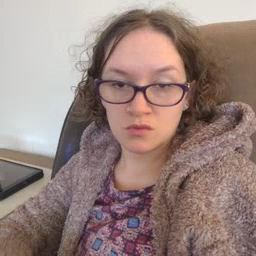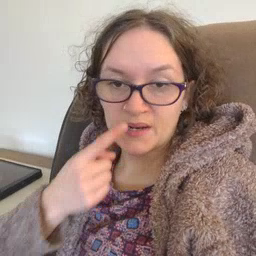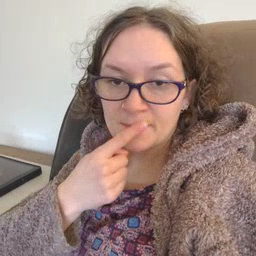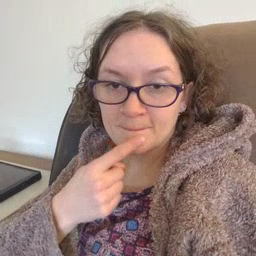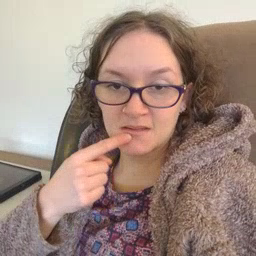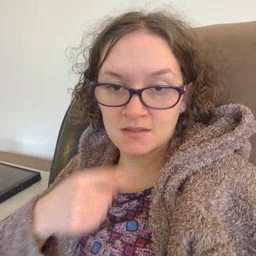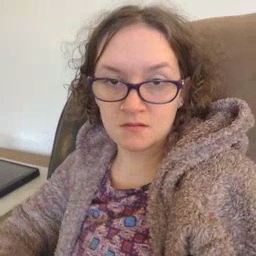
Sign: lips